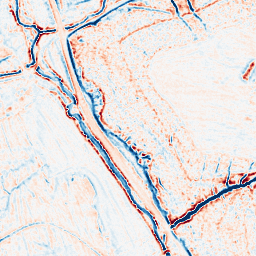
Category: edge_preserving
Decomposition family: bilateral
Decomposition parameters: d: 9
sigma_color: 75
sigma_space: 75
Upsampling method: cubic_mitchell
Upsampling parameters: scale: 2
Upsampling scale: 2